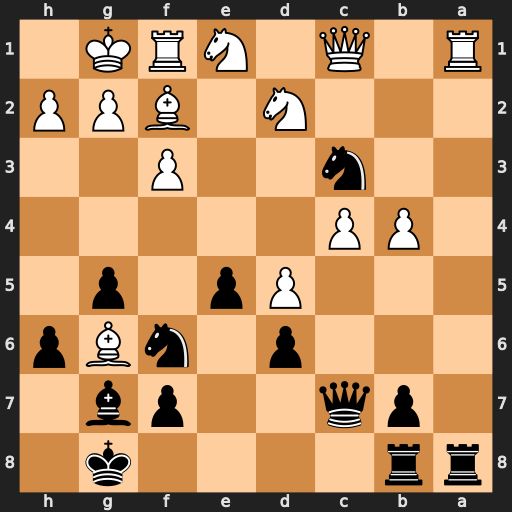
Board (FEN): rr4k1/1pq2pb1/3p1nBp/3Pp1p1/1PP5/2n2P2/3N1BPP/R1Q1NRK1
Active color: b
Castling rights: -
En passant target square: -
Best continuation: Ne2+ Kh1 Nxc1